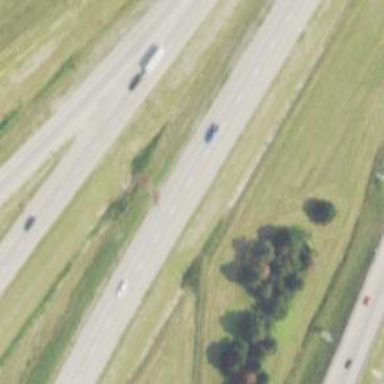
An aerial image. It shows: Asphalt motorway.